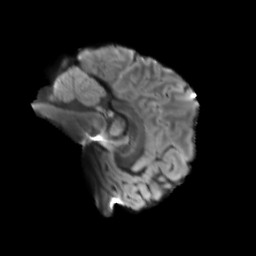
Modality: T2w
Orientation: sagittal
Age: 40
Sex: male
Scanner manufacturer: siemens
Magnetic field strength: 3 T
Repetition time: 3.23 s
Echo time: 0.0892 s